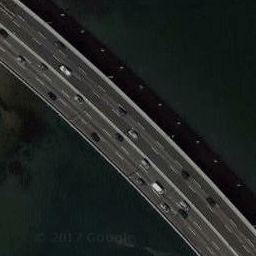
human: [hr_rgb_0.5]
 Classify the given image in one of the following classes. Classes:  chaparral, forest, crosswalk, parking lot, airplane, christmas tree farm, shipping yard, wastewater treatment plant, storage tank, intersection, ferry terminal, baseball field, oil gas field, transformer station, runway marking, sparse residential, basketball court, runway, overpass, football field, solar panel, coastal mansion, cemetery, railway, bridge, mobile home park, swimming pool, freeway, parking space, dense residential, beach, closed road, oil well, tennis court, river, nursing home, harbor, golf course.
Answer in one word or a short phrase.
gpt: bridge